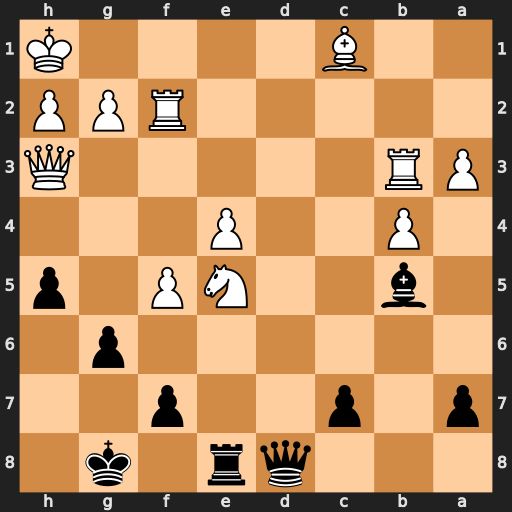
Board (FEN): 3qr1k1/p1p2p2/6p1/1b2NP1p/1P2P3/PR5Q/5RPP/2B4K
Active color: b
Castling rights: -
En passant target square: -
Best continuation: Qd1+ Rf1 Qxf1#